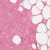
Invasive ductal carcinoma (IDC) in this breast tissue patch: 0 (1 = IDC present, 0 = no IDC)